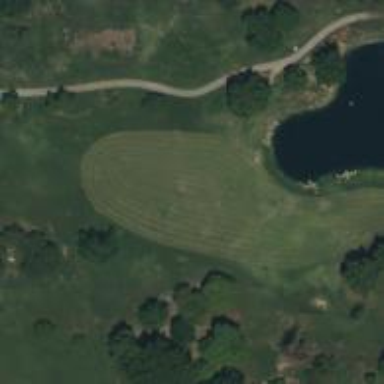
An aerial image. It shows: View of golf hole.